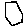
Label: hexagon